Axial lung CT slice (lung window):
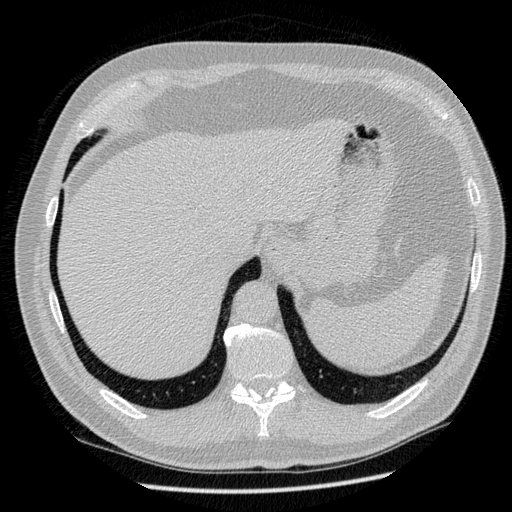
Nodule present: no